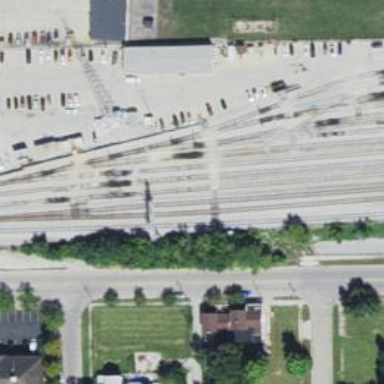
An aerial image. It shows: Railway yard used for servicing trains.